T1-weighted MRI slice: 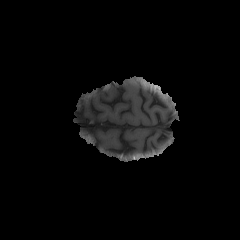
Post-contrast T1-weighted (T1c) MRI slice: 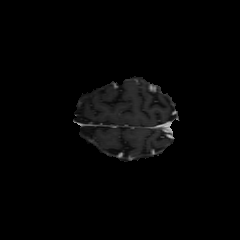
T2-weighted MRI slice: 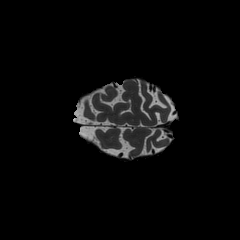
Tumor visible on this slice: no